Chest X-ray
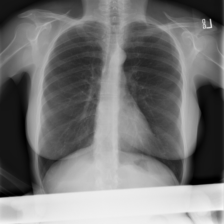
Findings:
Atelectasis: negative
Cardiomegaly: negative
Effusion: negative
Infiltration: negative
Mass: negative
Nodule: negative
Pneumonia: negative
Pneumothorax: negative
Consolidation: negative
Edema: negative
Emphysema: positive
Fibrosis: negative
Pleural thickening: negative
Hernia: negative